Question: I was wondering if there was a way to disable that awful scrollback that both Chrome and Safari now allow in Lion from Javascript or HTML. If scrollback isn't the right word, here's a pictures:

I haven't heard many complain about it yet, but in my opinion it can hurt a design when it can't be controlled.
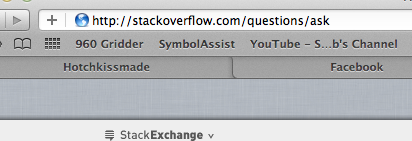
Answer: You need to disable overflow on the html tag:
'''
<!DOCTYPE html>
<html>
<head>
<style type="text/css">
html {
overflow:hidden;
}
</style>
</head>
<body>
<p>Hello world!</p>
</body>
</html>
'''